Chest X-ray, PA view. Patient: 56 years old, sex F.
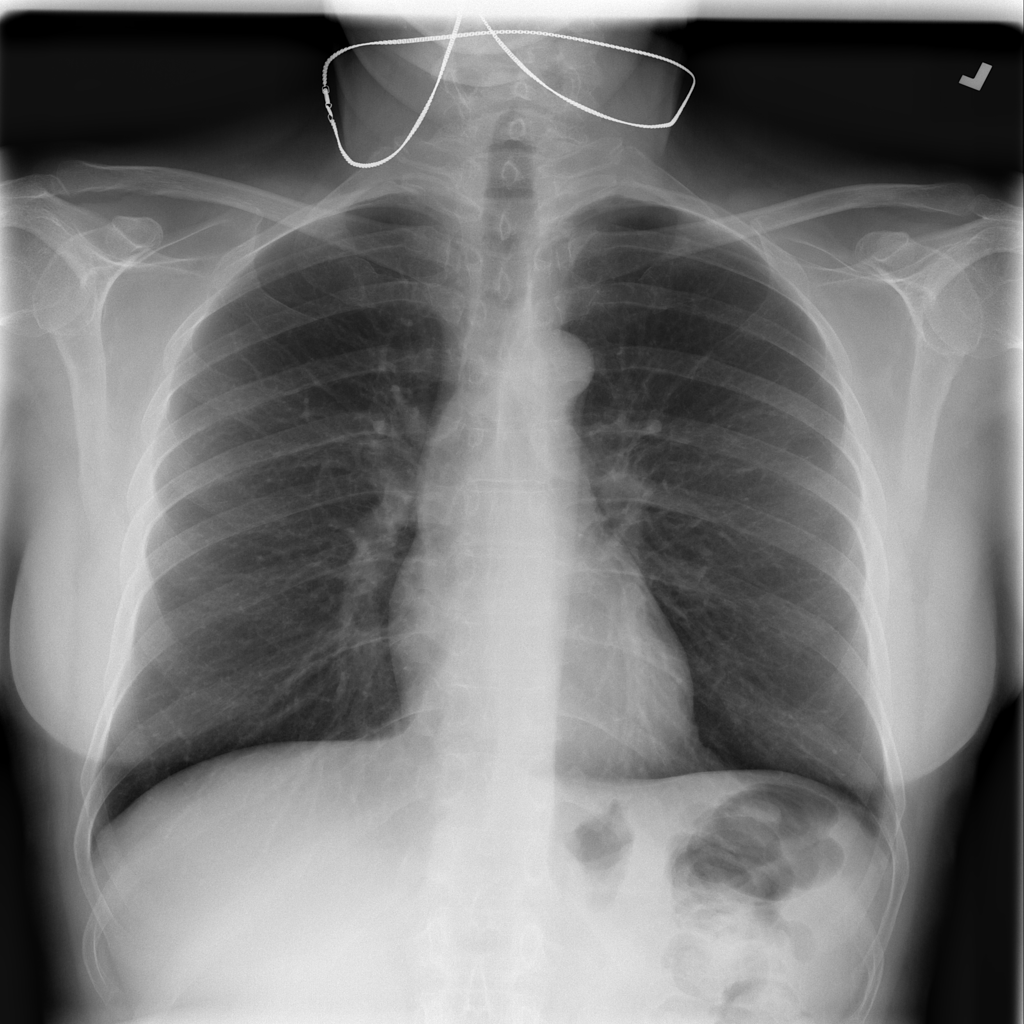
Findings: Infiltration